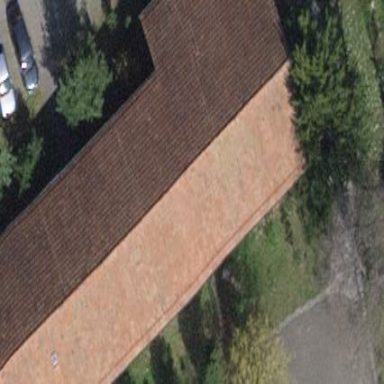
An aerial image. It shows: School building with gabled roof.